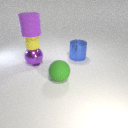
large purple rubber cylinder above small yellow rubber cylinder